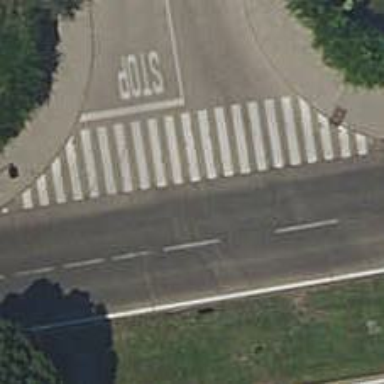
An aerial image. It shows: Stop road.